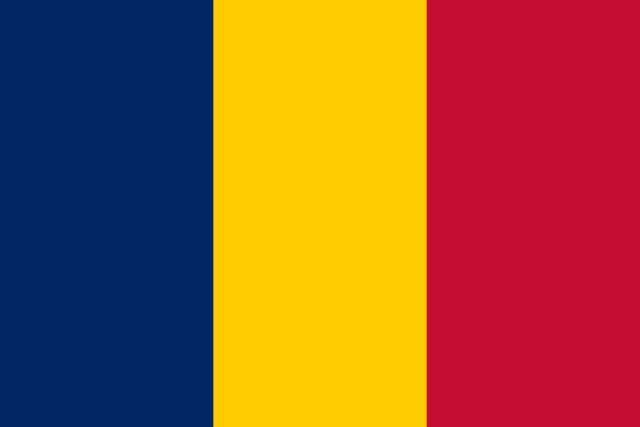
Country: Chad
Country code: td